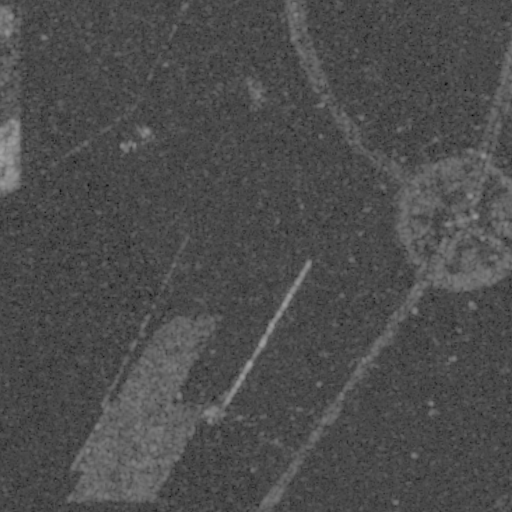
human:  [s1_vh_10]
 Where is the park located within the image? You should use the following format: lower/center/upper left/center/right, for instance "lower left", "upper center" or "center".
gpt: The park is located in the upper right of the image.
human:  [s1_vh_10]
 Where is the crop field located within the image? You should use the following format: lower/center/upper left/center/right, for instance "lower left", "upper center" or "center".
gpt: There is no crop field in the image.

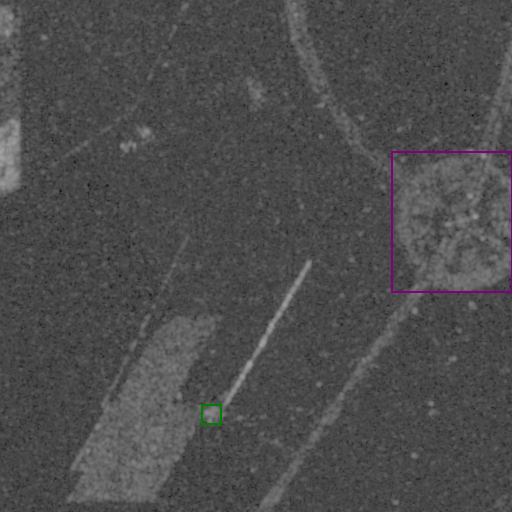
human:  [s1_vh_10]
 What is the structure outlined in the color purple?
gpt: The structure outlined in purple is a park.
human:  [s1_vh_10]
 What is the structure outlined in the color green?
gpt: The structure outlined in green is a power substation.
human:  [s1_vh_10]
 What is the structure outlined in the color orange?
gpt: There is no orange outline.